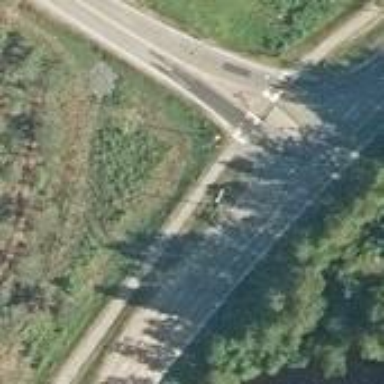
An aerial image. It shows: Uncontrolled road crossing which poses hazard.